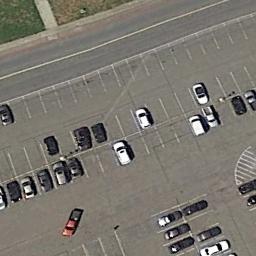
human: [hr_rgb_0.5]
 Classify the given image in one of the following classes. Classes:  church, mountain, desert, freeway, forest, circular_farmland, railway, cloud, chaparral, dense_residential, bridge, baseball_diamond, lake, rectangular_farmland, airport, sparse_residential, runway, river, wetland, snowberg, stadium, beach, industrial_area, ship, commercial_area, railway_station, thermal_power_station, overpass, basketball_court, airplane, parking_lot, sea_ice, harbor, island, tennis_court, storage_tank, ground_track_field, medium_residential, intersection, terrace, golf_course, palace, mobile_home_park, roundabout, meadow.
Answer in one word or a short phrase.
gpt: parking_lot